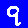
Digit: 9